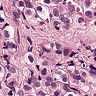
Metastatic tissue present: yes